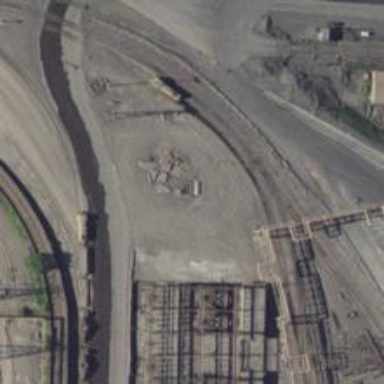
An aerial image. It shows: Rail spur service.